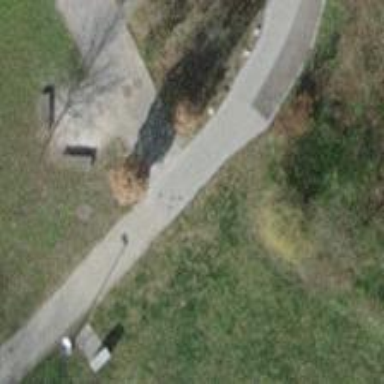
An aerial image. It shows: Bollard.